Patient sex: M
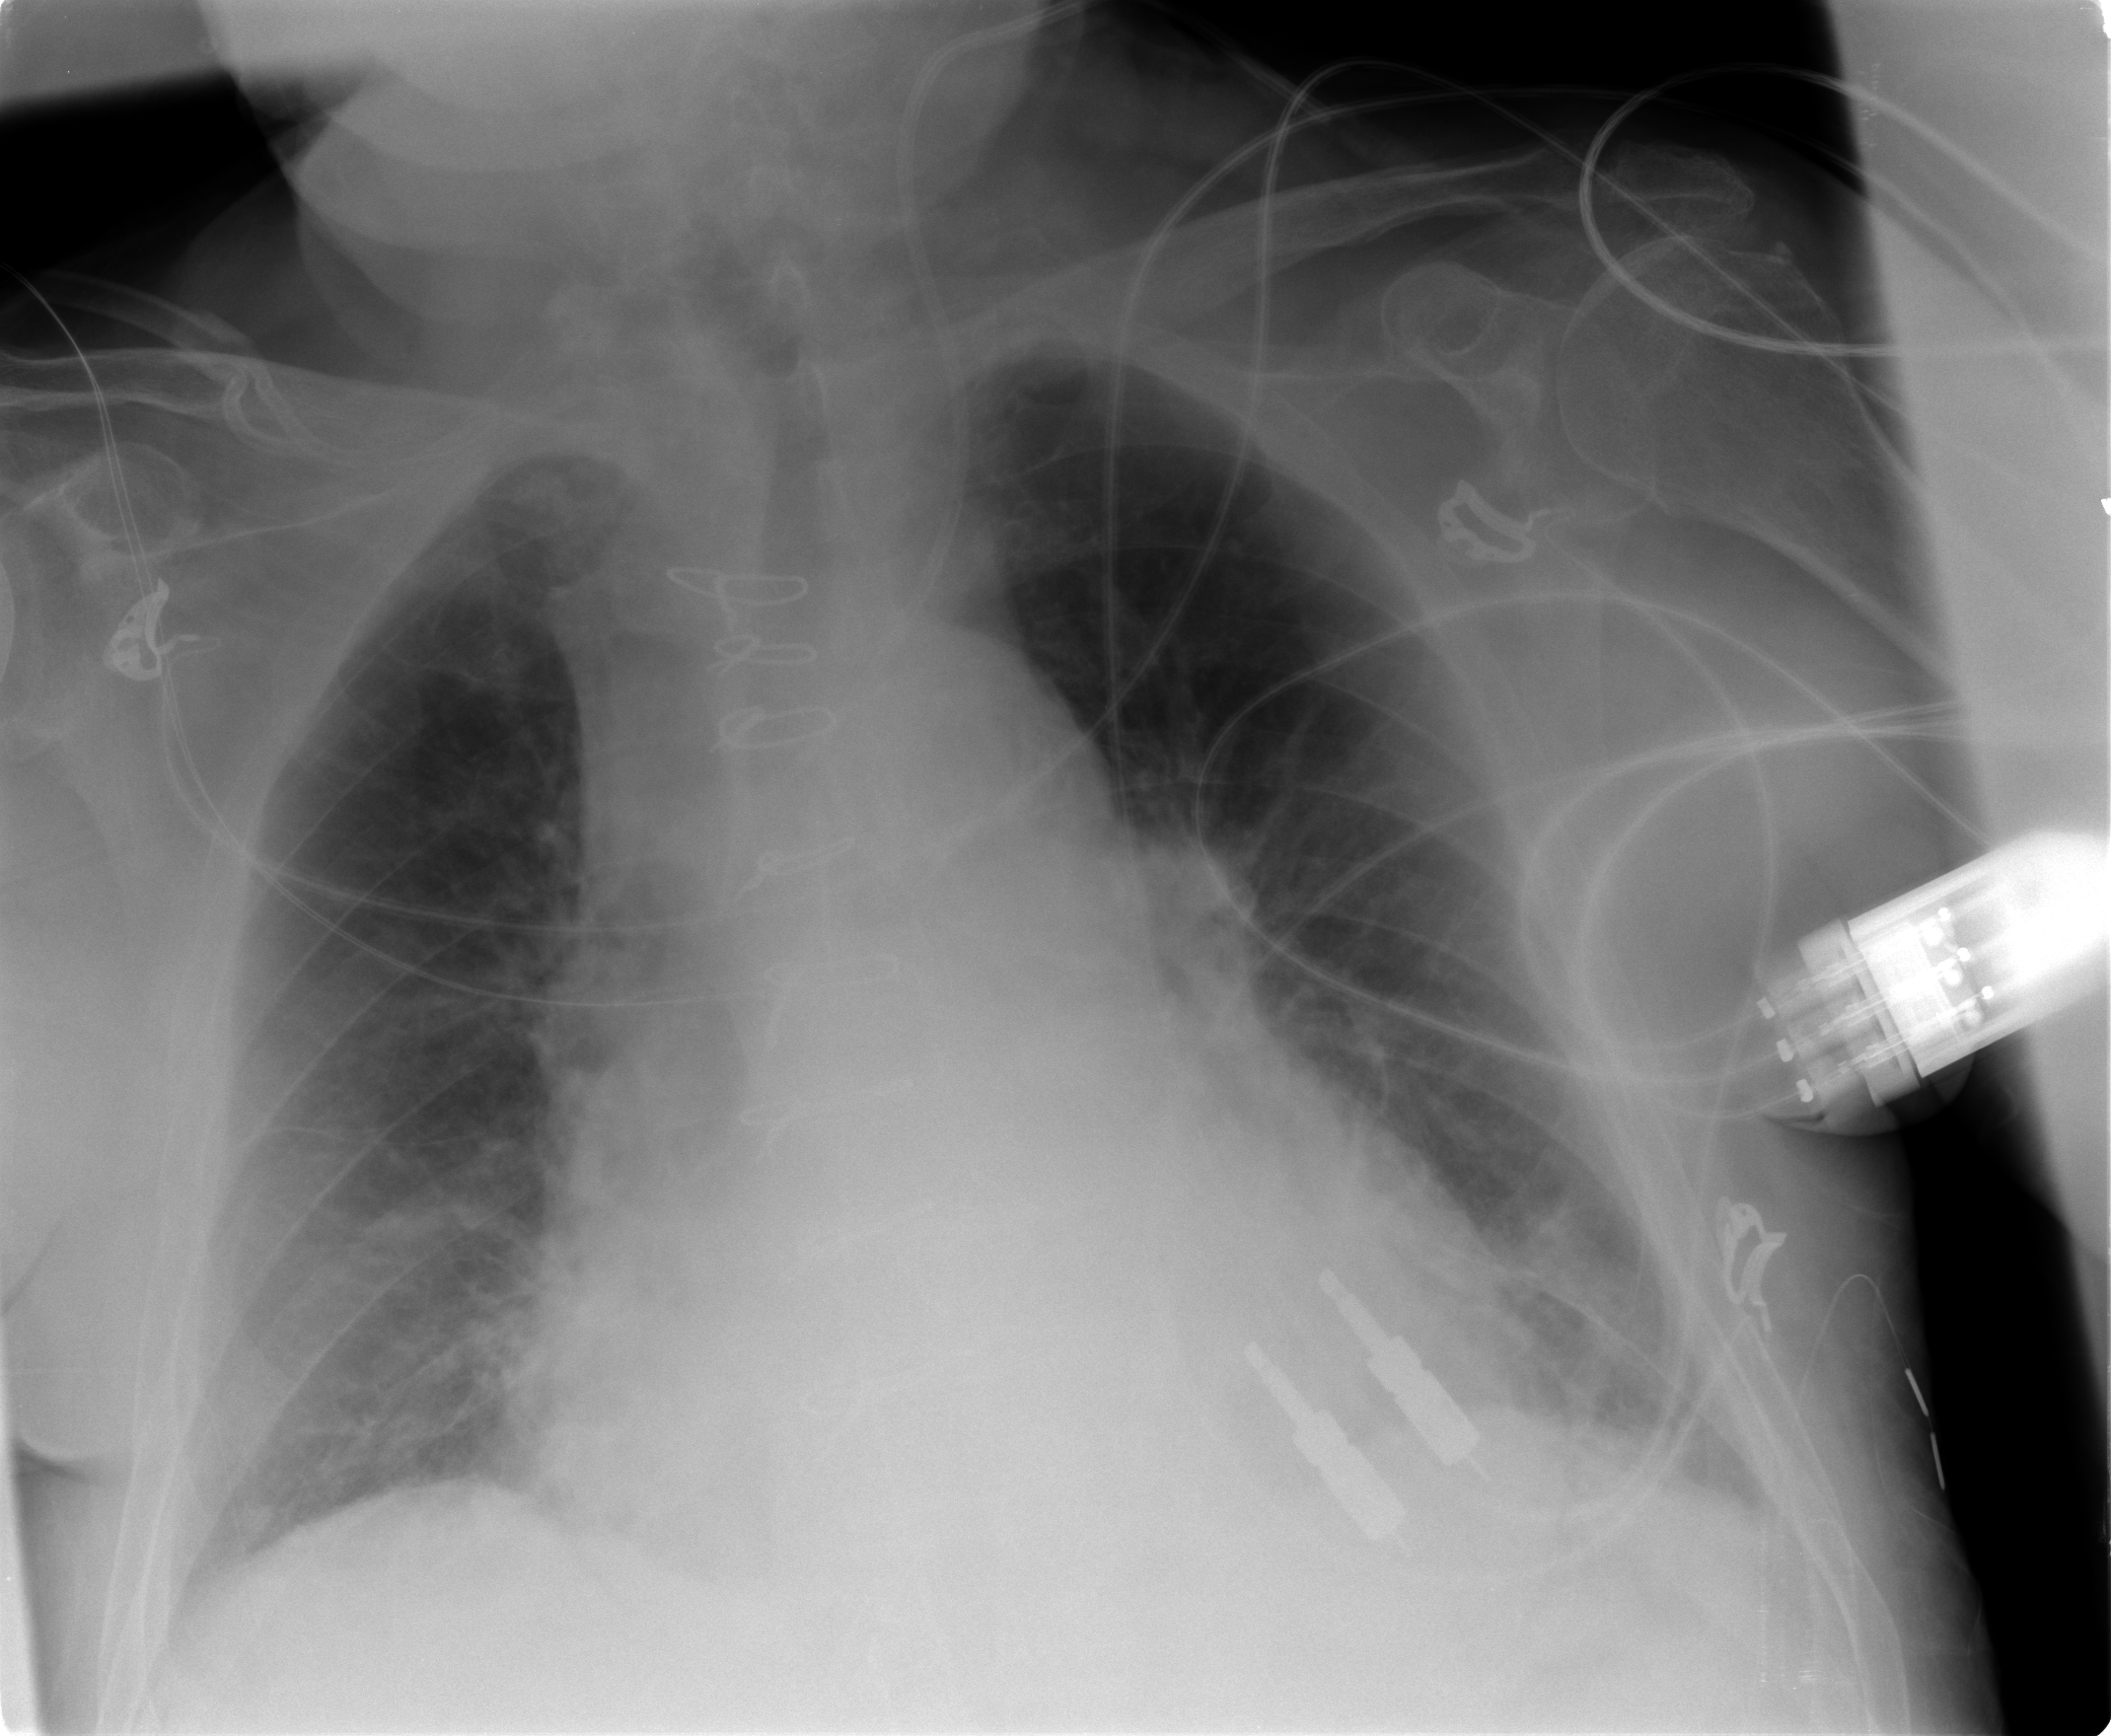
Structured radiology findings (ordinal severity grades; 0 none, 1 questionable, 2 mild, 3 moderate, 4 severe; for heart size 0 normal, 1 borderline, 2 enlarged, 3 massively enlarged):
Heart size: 2
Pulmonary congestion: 0
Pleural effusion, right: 1
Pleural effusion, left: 1
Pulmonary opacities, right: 1
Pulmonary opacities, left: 3
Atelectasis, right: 2
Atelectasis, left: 2